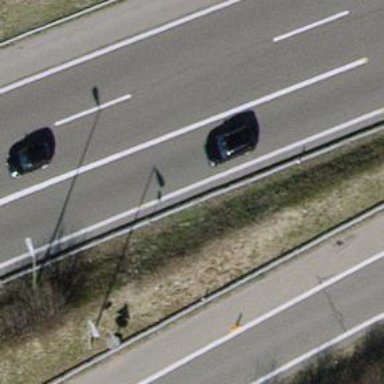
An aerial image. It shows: Asphalt motorway.